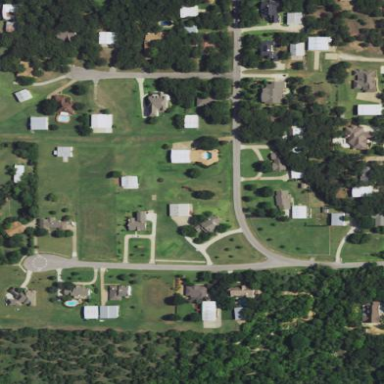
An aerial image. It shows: Residential area consisting of single-family homes.